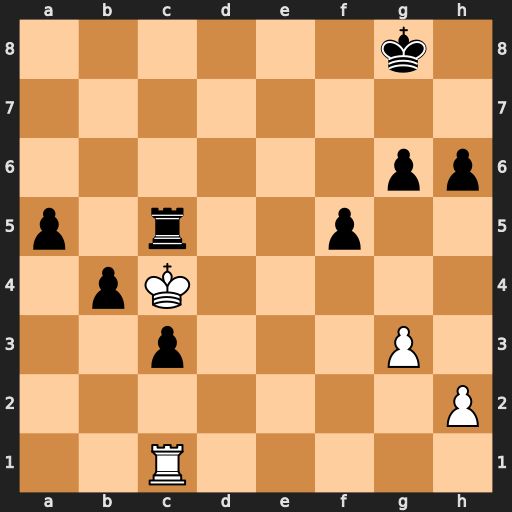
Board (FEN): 6k1/8/6pp/p1r2p2/1pK5/2p3P1/7P/2R5
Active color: w
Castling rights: -
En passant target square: -
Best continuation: Kxc5 b3 Rxc3 a4 Kd4 b2 Rc8+